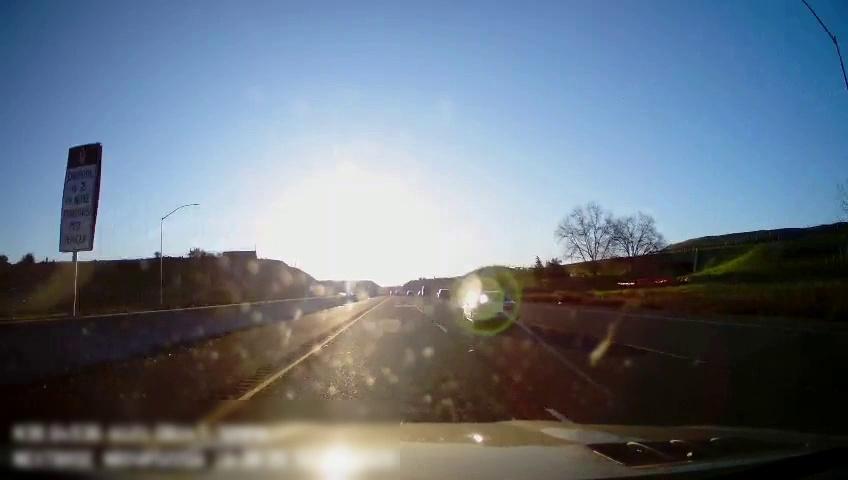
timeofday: Day
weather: Sunny
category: Drivable Space
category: Vehicles | Car
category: Vehicles | Car
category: Vehicles | Truck
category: Lanes | Current Lane
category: Lanes | Current Lane
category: Lanes | Alternate Lane
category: Lanes | Alternate Lane